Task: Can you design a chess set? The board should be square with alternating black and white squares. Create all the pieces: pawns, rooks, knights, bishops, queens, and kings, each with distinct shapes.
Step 1075:
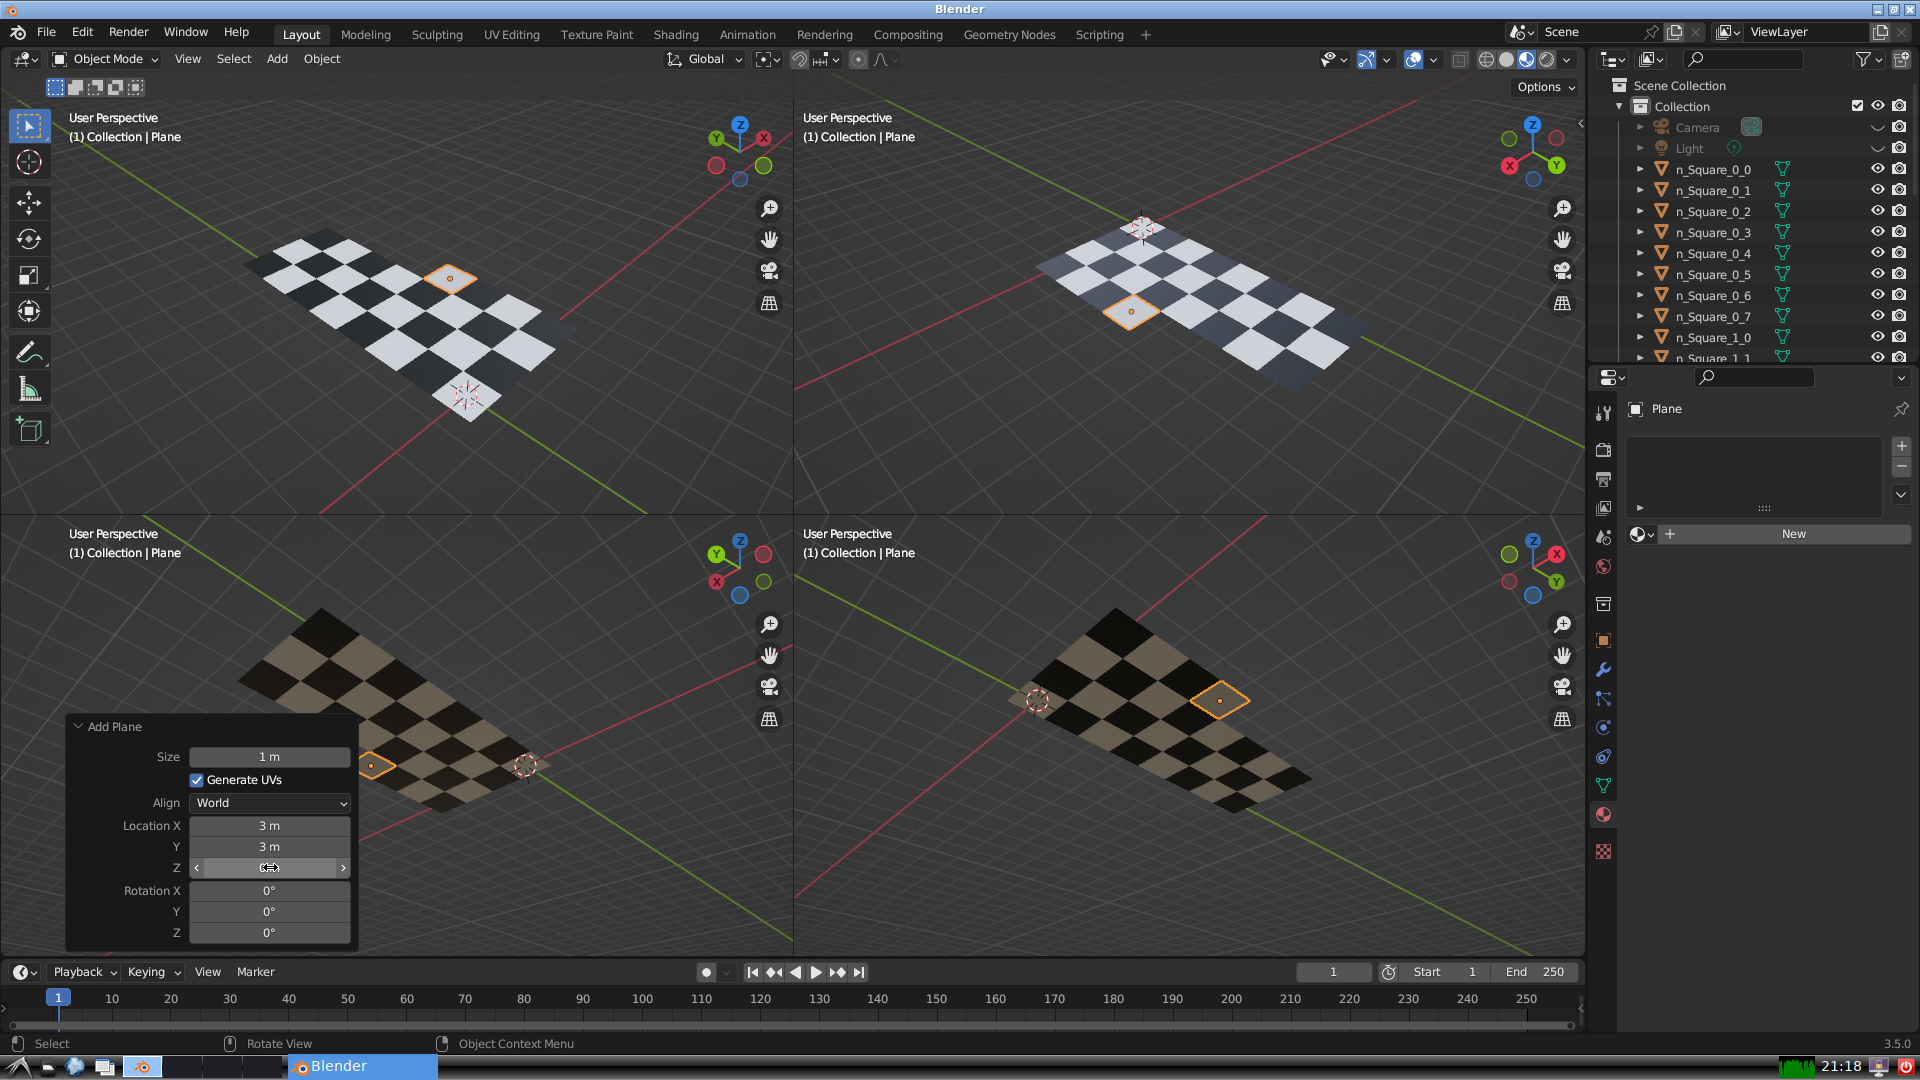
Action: {"mouse_move": [960, 540]}